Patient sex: F
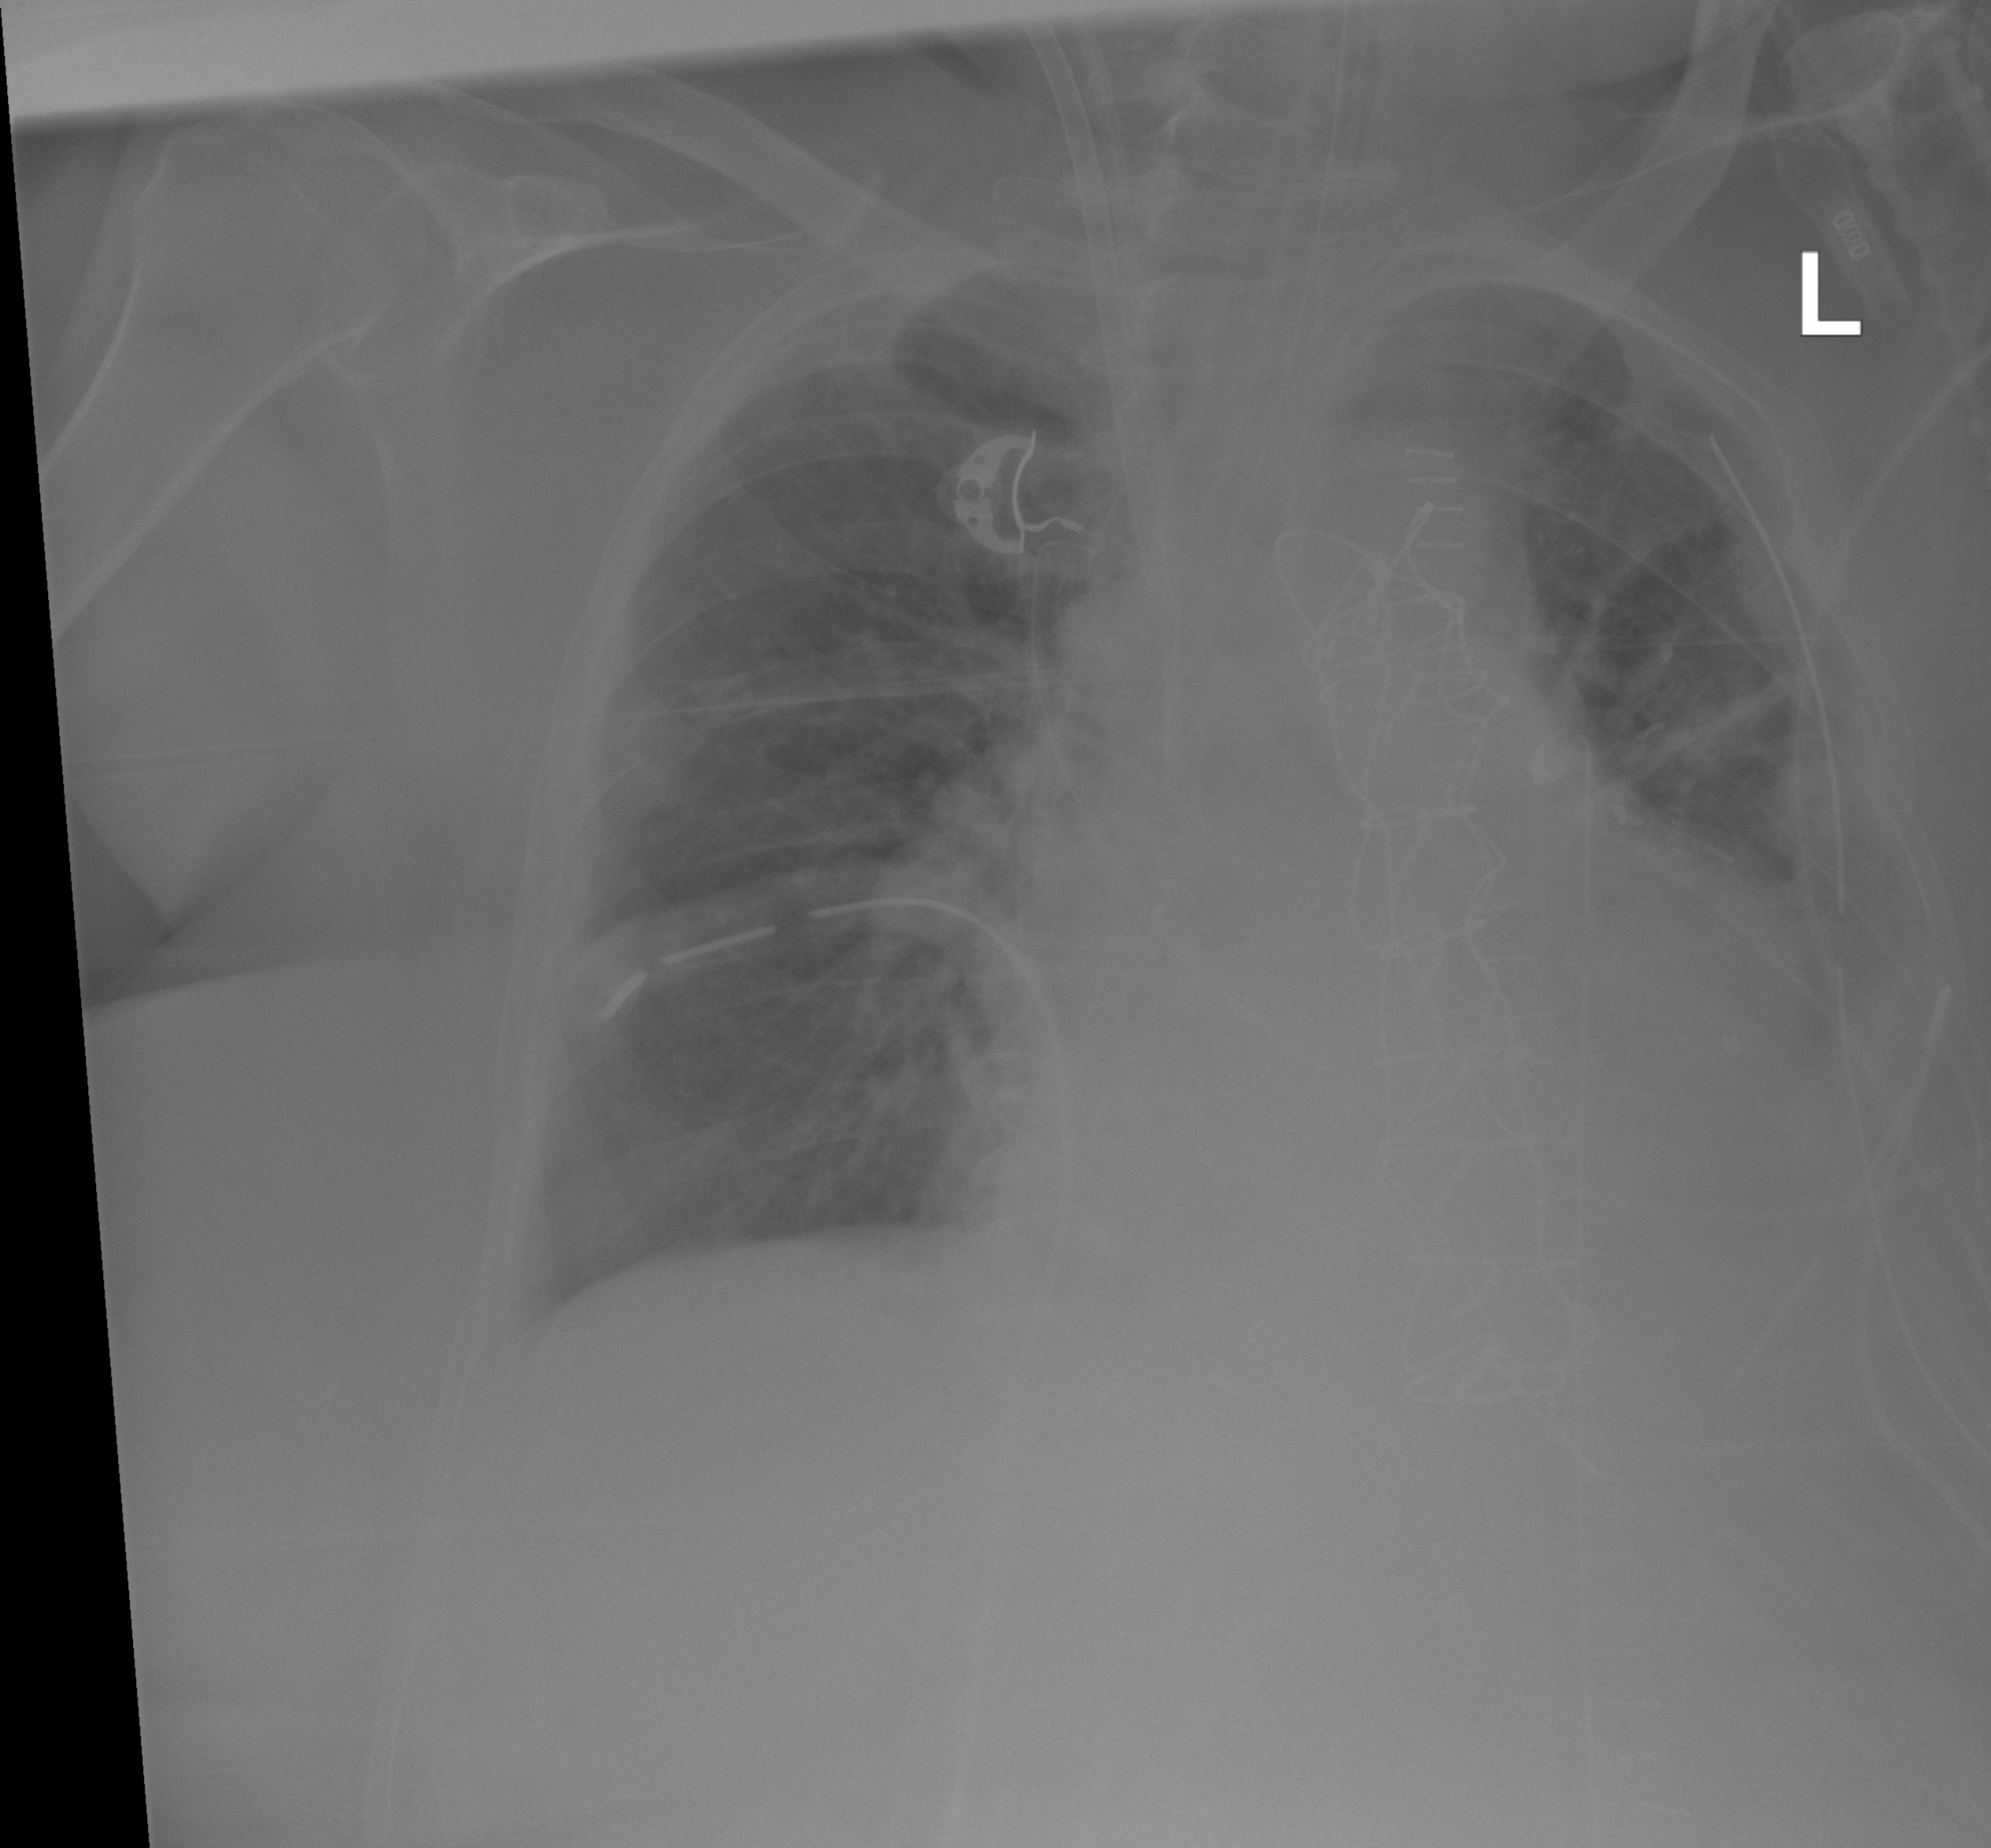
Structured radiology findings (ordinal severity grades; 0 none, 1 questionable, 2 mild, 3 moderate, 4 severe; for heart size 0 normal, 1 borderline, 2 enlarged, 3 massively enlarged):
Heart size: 2
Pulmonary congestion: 1
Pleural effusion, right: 0
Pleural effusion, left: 2
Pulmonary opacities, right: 0
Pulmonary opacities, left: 2
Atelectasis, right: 0
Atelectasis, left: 2